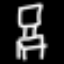
Label: chair